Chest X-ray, PA view. Patient: 36 years old, sex M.
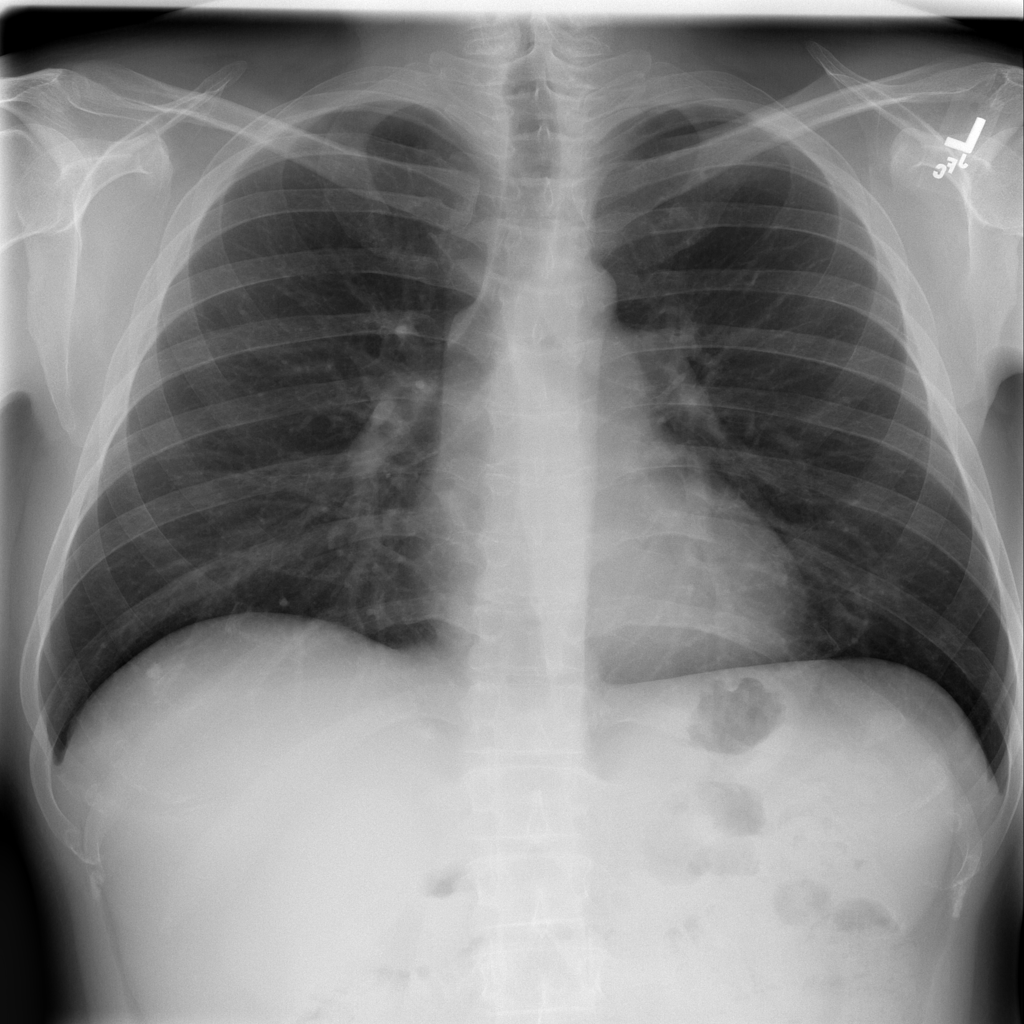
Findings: No Finding